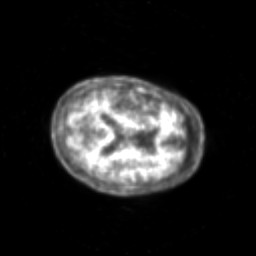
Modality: PET
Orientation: axial
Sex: male
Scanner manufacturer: siemens